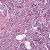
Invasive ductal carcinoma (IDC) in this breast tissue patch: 1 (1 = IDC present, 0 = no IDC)